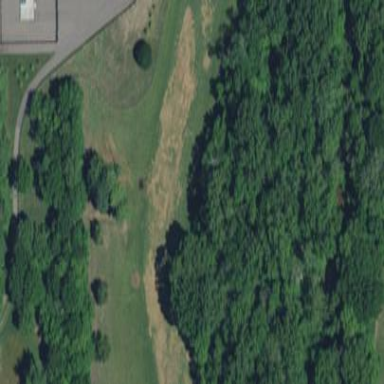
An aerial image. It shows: Scenic golf fairway.